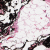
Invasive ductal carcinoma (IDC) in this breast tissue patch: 0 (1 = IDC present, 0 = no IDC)